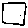
Label: square